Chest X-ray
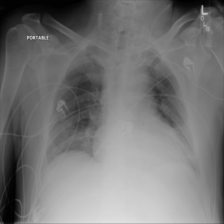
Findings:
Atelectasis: negative
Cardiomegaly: negative
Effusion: negative
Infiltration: negative
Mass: negative
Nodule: negative
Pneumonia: negative
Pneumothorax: negative
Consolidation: negative
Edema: negative
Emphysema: negative
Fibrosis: negative
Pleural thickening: negative
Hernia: negative